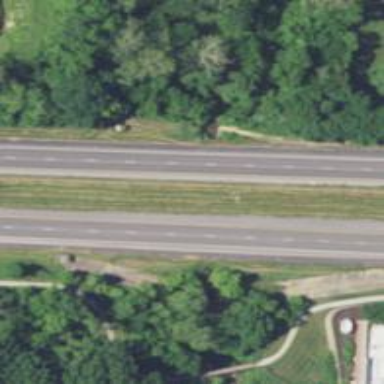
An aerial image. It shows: Trunk highway with expressway features.